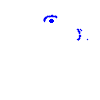
Particle: pion